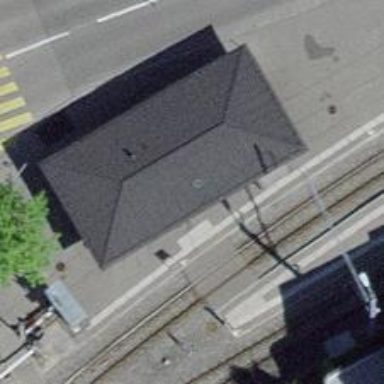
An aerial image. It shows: Railway station that also serves as public transport station.